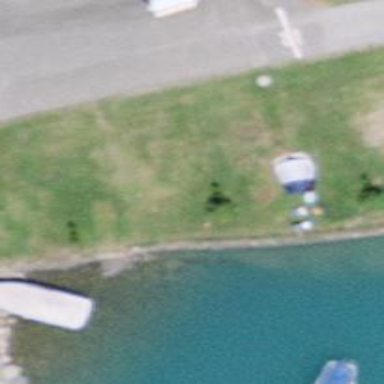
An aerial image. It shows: Camping area with grass surface. Tents and caravans are present at the camp pitch.